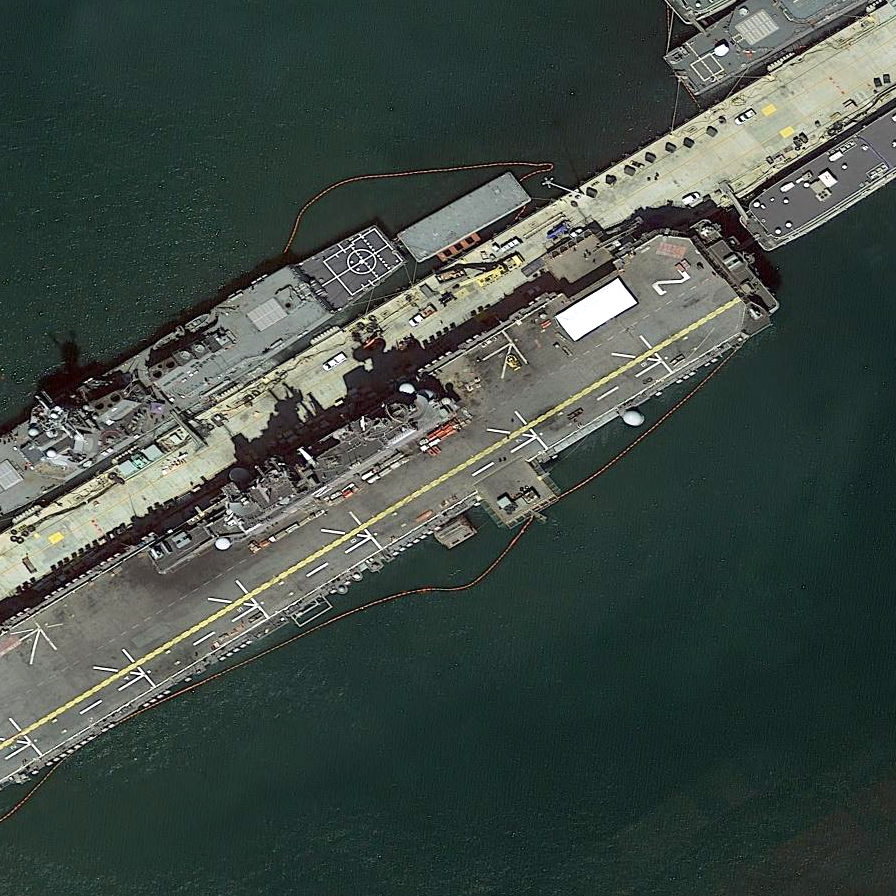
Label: assault